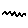
Label: zigzag